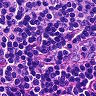
Metastatic tissue present: no